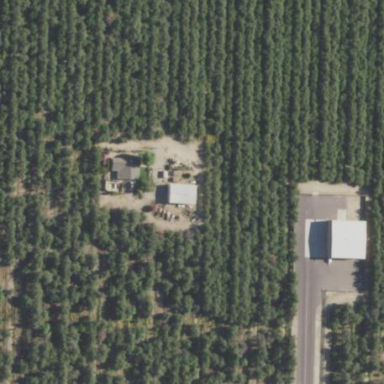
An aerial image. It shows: Almond orchard with rows of almond trees.